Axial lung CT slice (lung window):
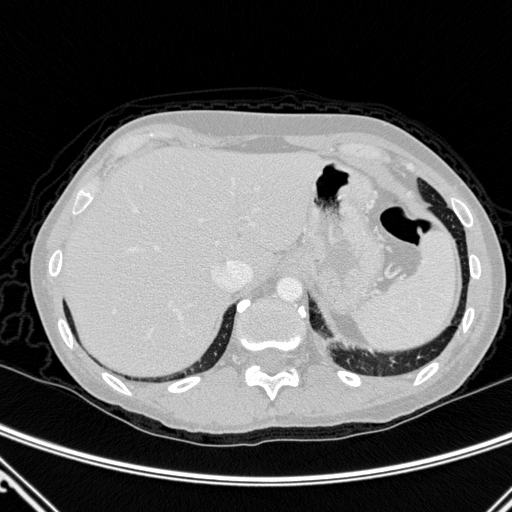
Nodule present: no